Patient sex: F
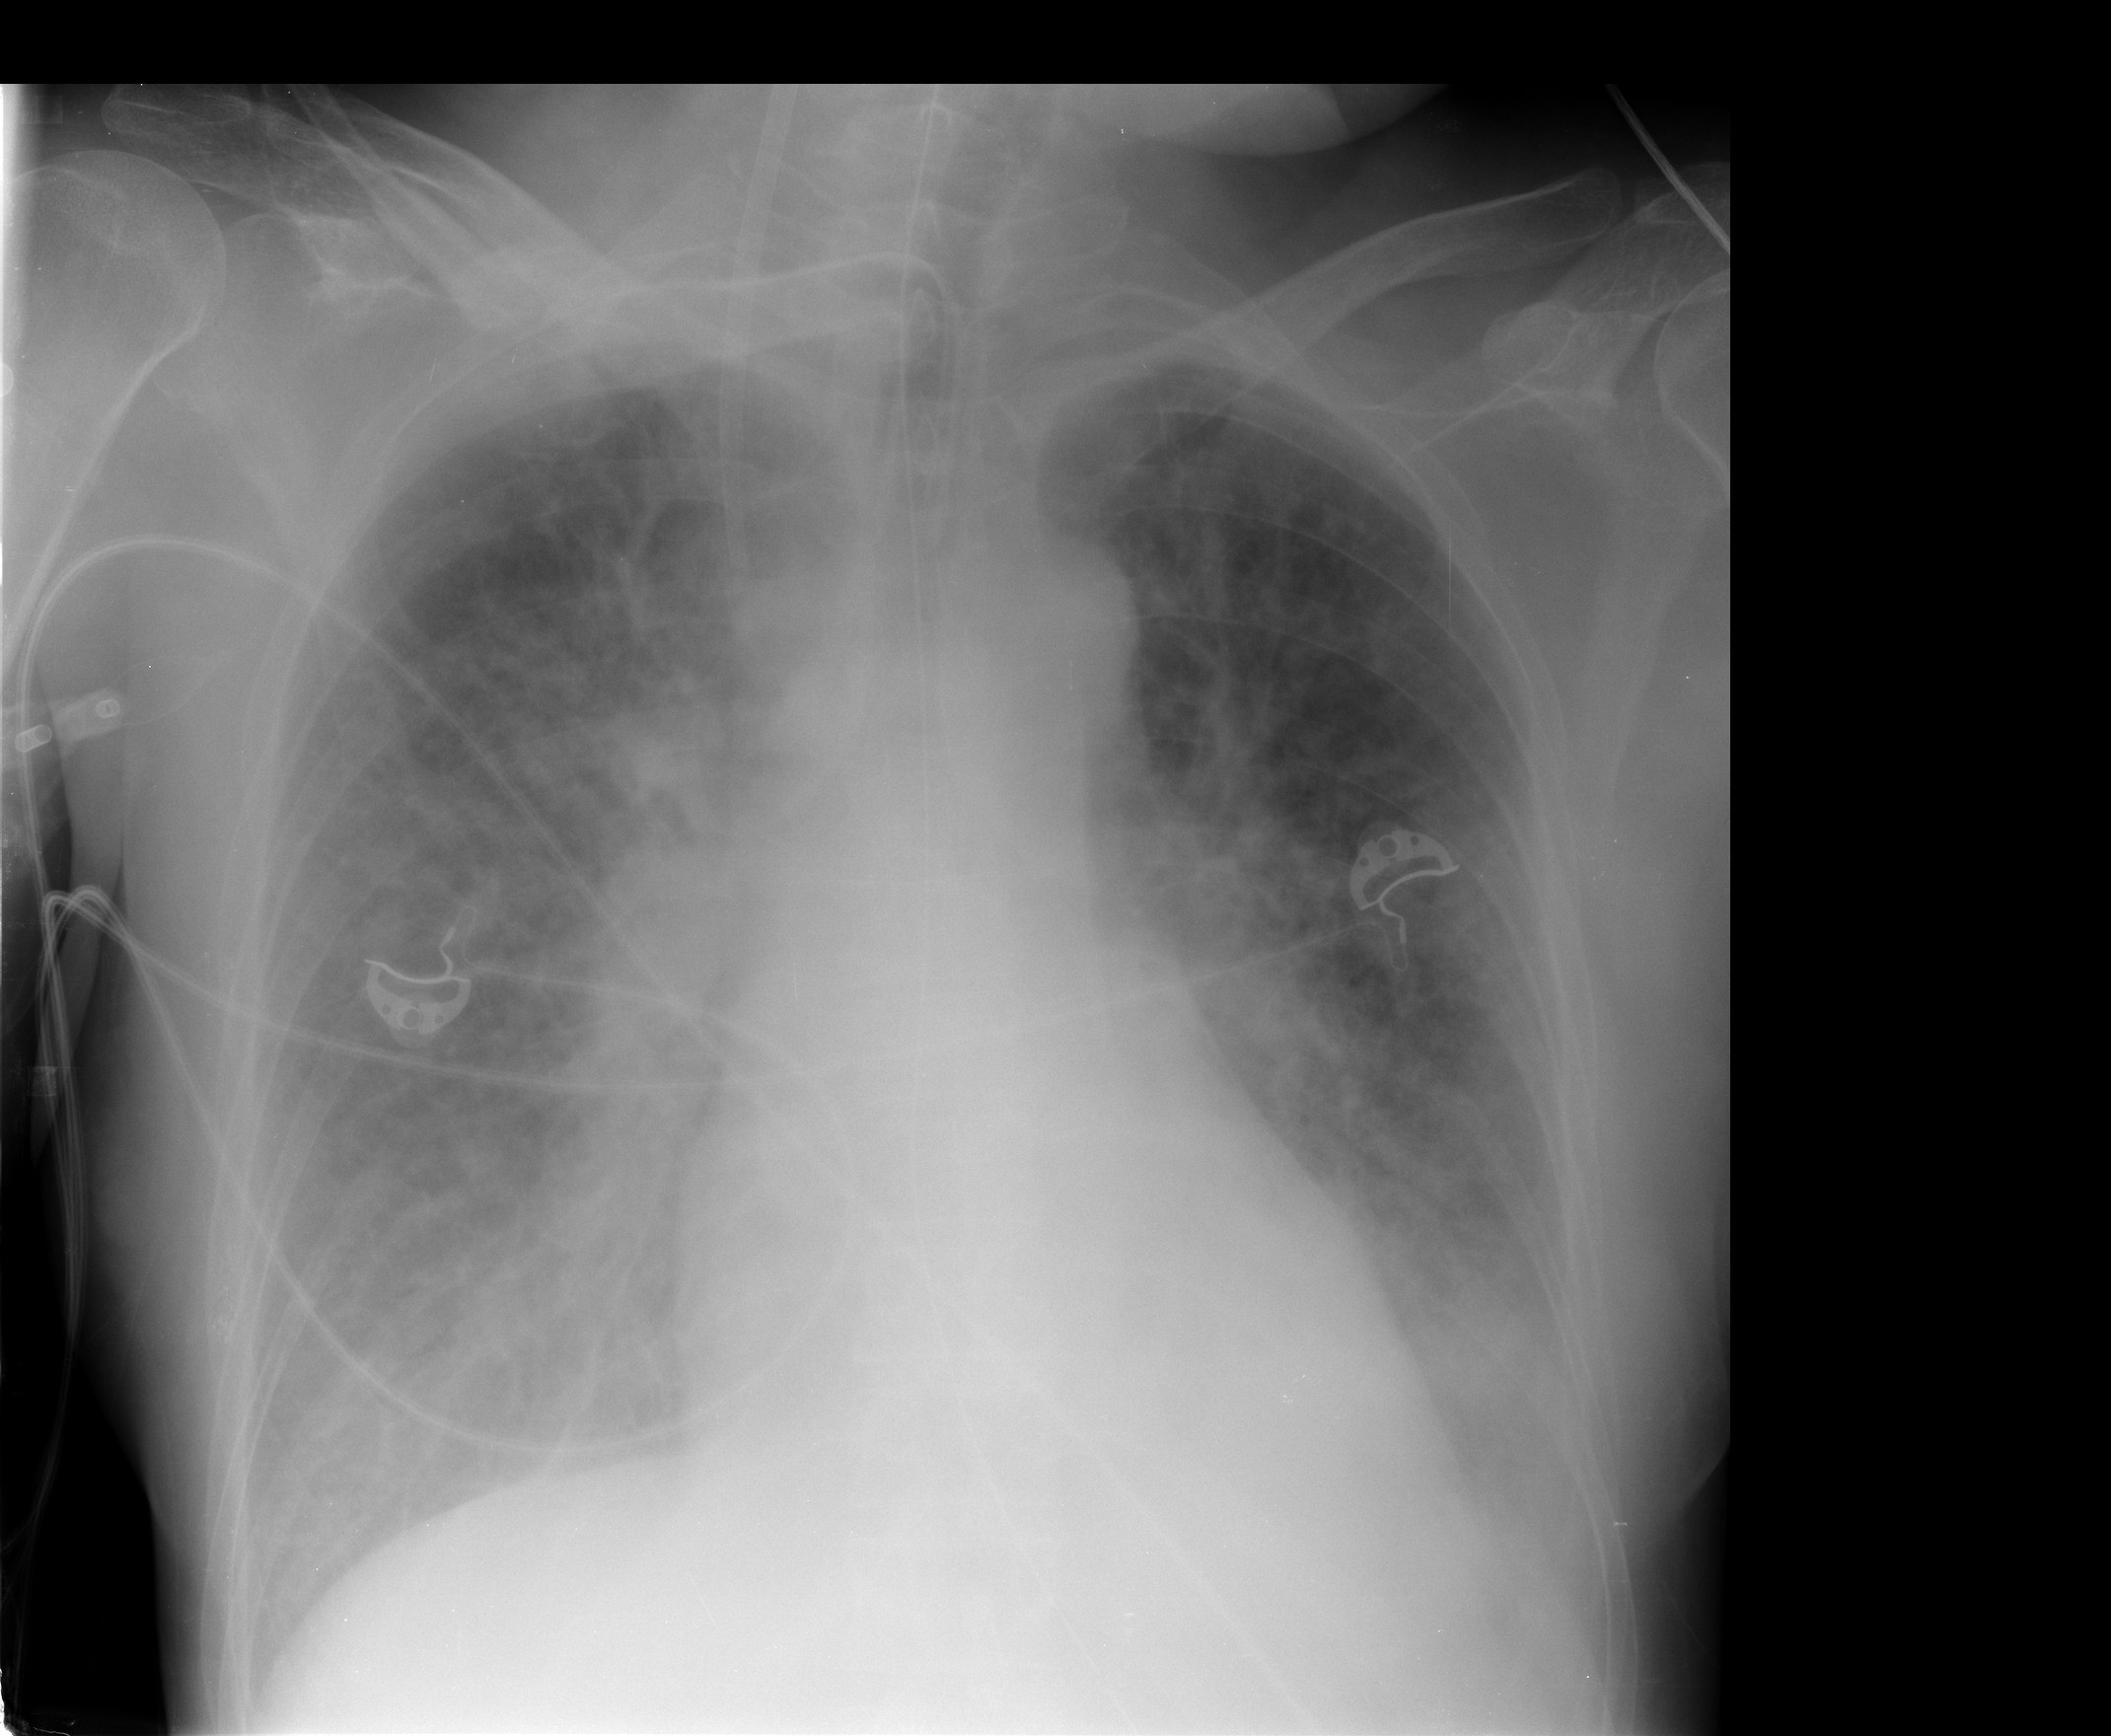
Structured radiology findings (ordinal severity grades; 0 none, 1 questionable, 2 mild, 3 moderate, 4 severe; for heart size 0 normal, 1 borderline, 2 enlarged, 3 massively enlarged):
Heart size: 1
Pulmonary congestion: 2
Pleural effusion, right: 1
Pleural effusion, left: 2
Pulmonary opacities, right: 3
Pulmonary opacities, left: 3
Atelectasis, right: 2
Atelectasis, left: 2